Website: bh-photo
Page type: gifting
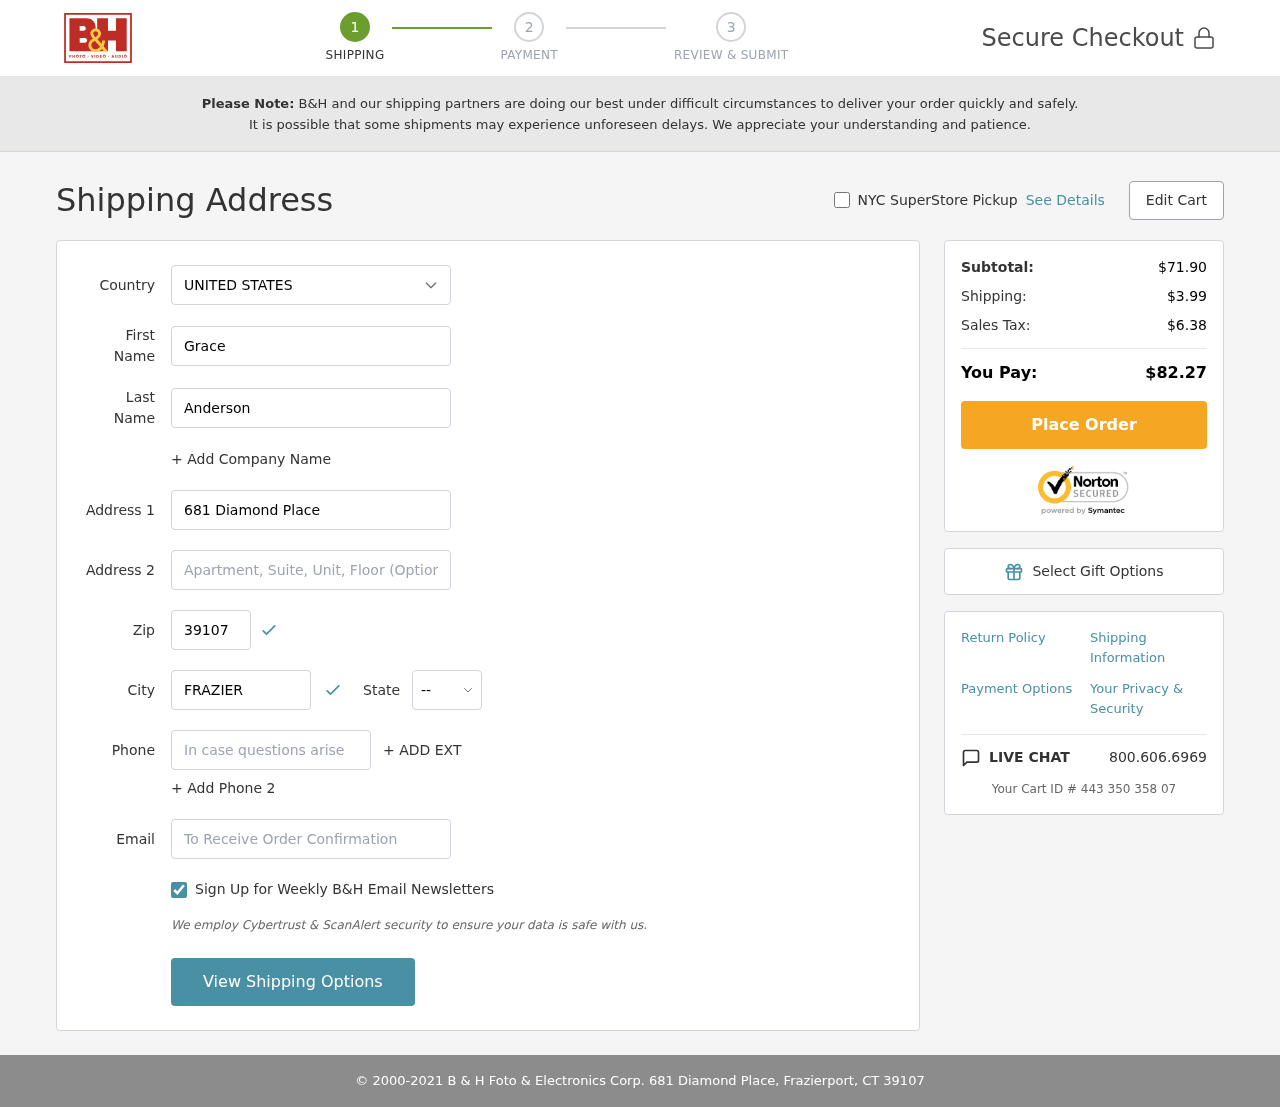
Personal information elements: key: PII_CITY
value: Frazierport
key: PII_COUNTRY
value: United States
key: PII_EMAIL
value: ganderson@gmail.com
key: PII_FIRSTNAME
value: Grace
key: PII_LASTNAME
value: Anderson
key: PII_PHONE
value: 3522918695
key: PII_POSTCODE
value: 39107
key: PII_STATE_ABBR
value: CT
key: PII_STREET
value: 681 Diamond Place
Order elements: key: ORDER_SUBTOTAL
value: $71.90
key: ORDER_SHIPPING_COST
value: $3.99
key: ORDER_TAX
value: $6.38
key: ORDER_TOTAL
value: $82.27
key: ORDER_ID
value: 443 350 358 07